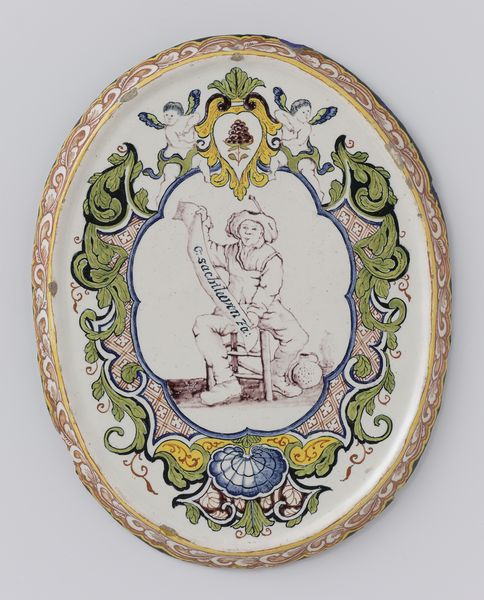
Titel: Plaat, ovaal, veelkleurig beschilderd met een boer zittend binnen lambrequinrand en onderschrift: G.SACHTLEEVEN
Standort: Amsterdam
Institution: Rijksmuseum
Schlagwörter: blau, mann, gelb, grün, stuhl, ornament, rahmen, teller, oval, engel, keramik, schrift, rand, wappen, muschel